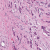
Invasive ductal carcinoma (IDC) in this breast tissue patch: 1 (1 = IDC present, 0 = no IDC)